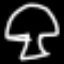
Label: mushroom